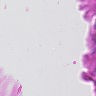
Metastatic tissue present: no